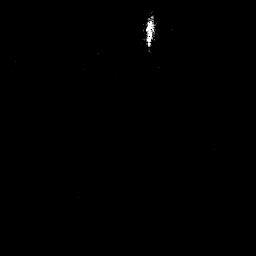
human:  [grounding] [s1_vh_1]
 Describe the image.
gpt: In the satellite image, there is  <ref>1 small ship </ref> <box>[[56, 7, 60, 17, 0]]</box> located at top.